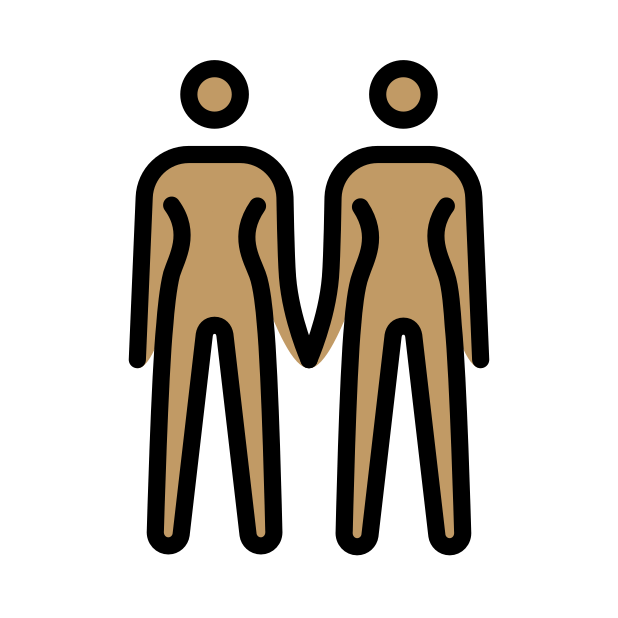
women holding hands: medium skin tone